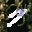
Label: 7